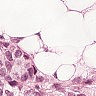
Metastatic tissue present: yes